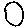
Label: circle